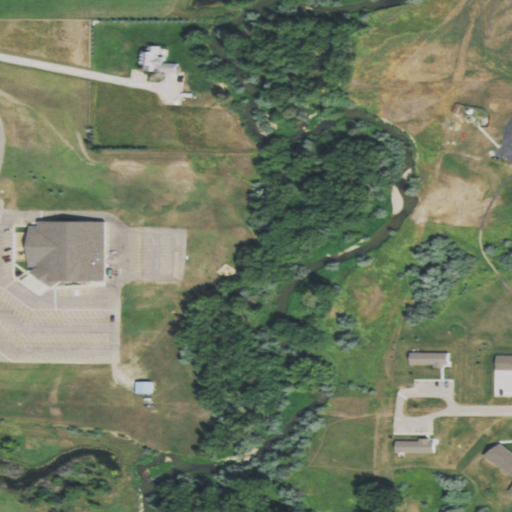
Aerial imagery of valley in Wyoming named South Airport Draw containing herbaceous wetlands, woody wetlands, open development, grassland, pasture, low intensity development, high intensity development, medium intensity development, shrub, and cultivated crops